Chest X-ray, PA view. Patient: 37 years old, sex F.
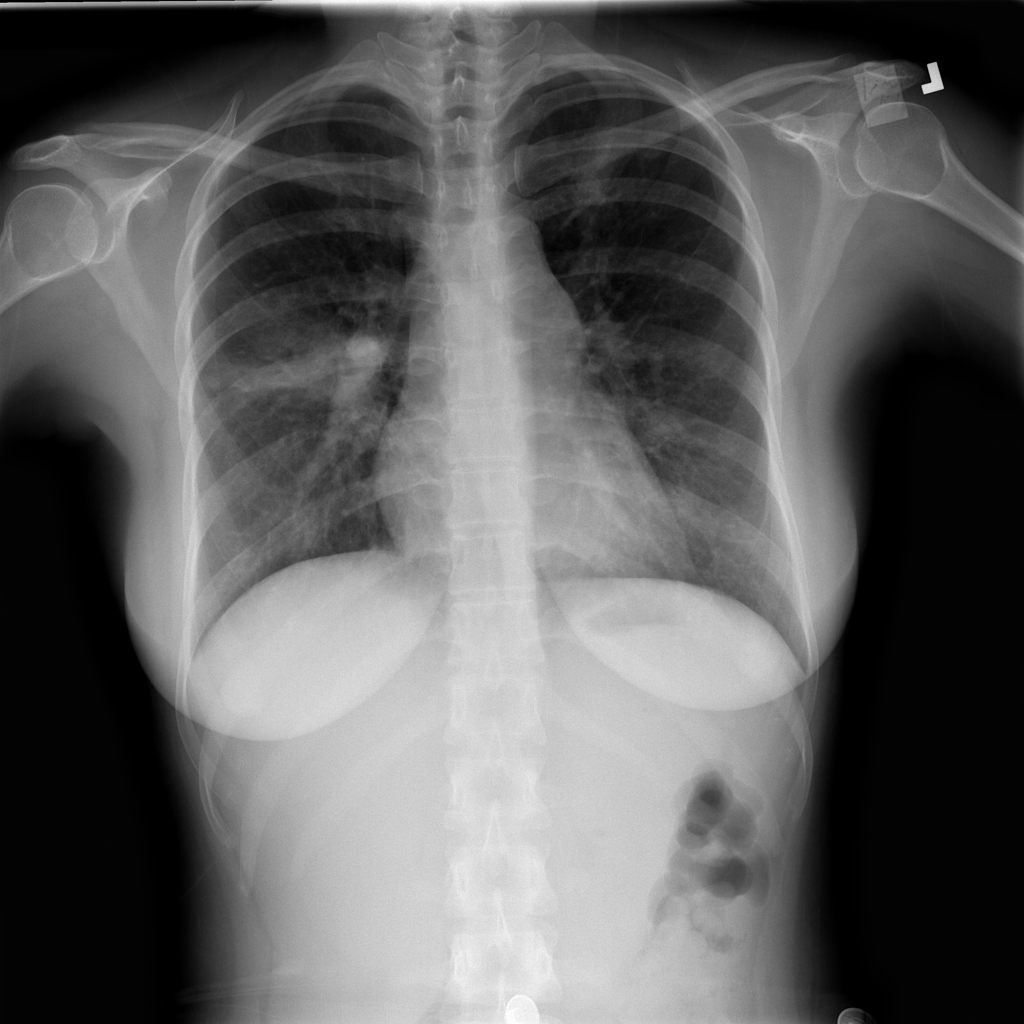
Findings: Infiltration